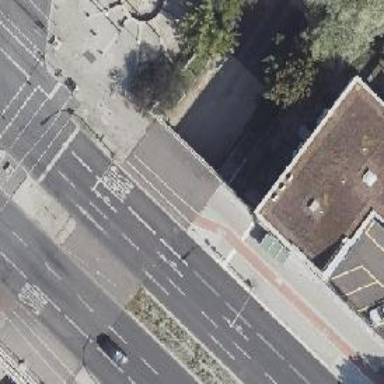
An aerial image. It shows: Cycle track on bridge with asphalt surface. There is kerb separating the cycle track on the left.